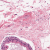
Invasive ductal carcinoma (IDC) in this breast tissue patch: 0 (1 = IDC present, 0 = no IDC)